Interaction volume radius: 5 \u00c5
Interaction volume height: 50 \u00c5
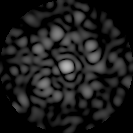
Disorder parameter: 0.8076